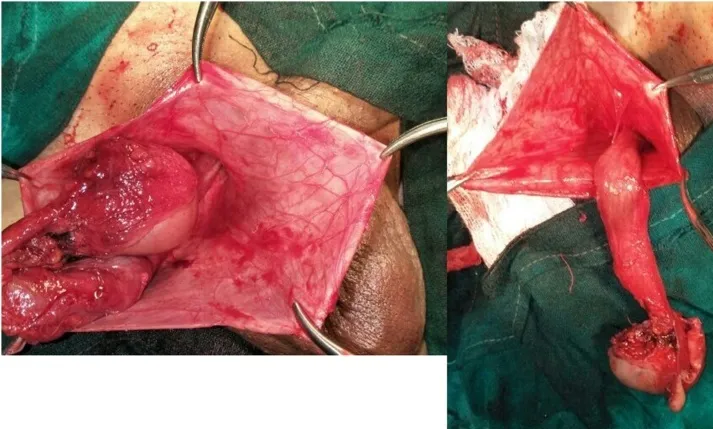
Showing cord and testis inside sac.
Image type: medical_photograph (other_medical_photograph)